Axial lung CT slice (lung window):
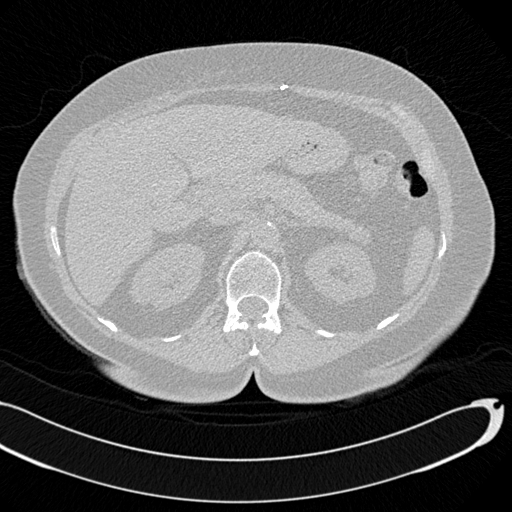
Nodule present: no